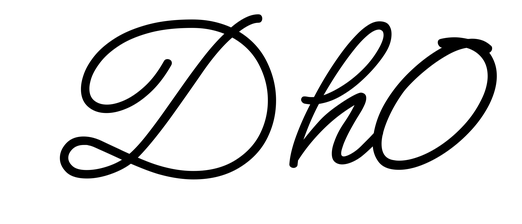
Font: MeowScript-Regular